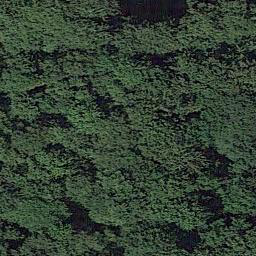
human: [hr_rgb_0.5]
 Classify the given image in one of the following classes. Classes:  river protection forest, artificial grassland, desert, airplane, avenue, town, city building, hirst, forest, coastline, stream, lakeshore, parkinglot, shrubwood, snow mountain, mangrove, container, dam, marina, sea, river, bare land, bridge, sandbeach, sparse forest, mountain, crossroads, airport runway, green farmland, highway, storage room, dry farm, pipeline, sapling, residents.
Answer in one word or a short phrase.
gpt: forest